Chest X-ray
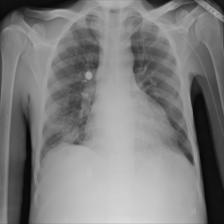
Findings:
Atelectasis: negative
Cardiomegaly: negative
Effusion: negative
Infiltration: negative
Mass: negative
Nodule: positive
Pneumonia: positive
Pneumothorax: negative
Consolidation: negative
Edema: negative
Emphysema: negative
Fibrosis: negative
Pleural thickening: negative
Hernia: negative